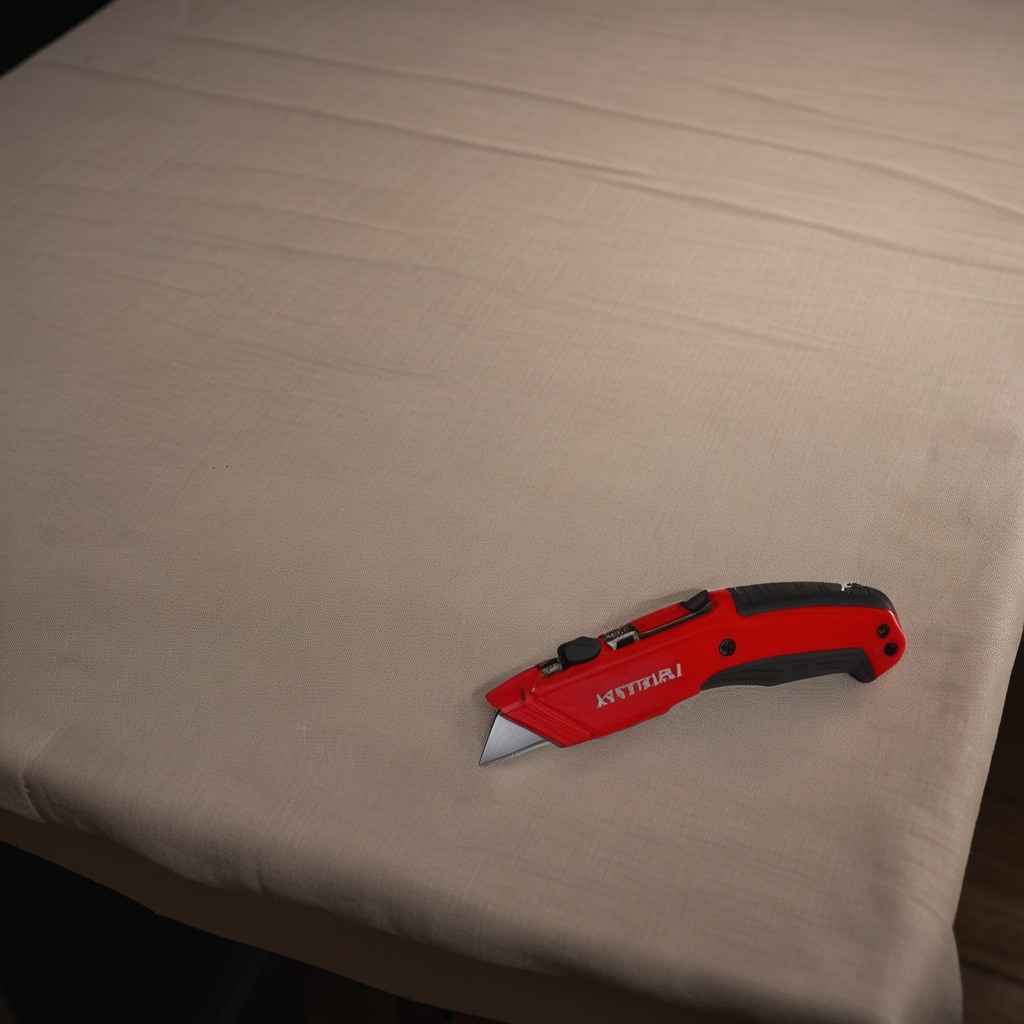
A utility knife is lying on the wooden table.